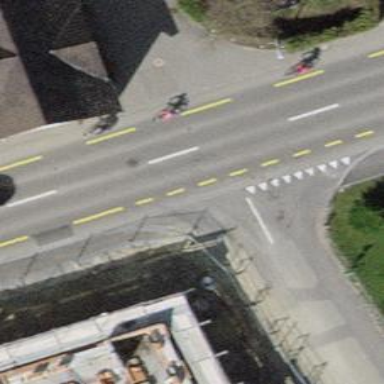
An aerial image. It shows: Crossing on the road.